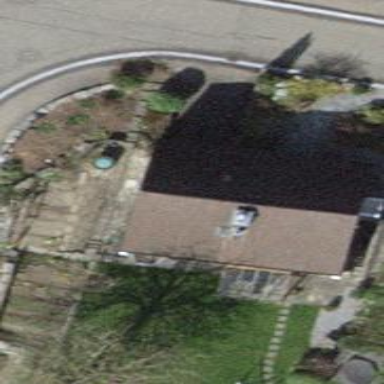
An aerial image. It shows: Detached building with gabled roof.